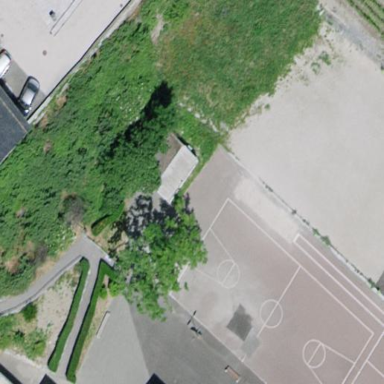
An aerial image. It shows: Basketball court in the leisure land pitch.